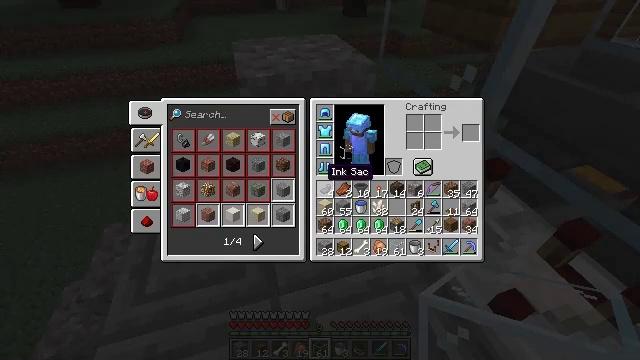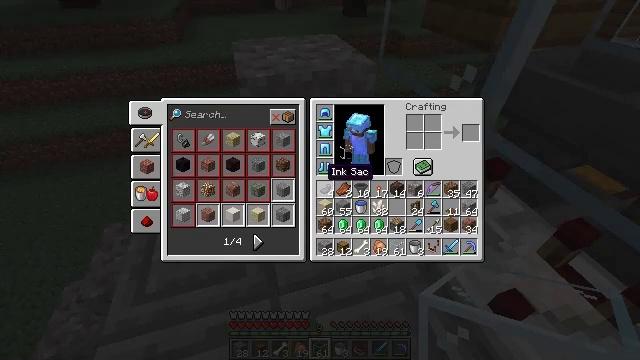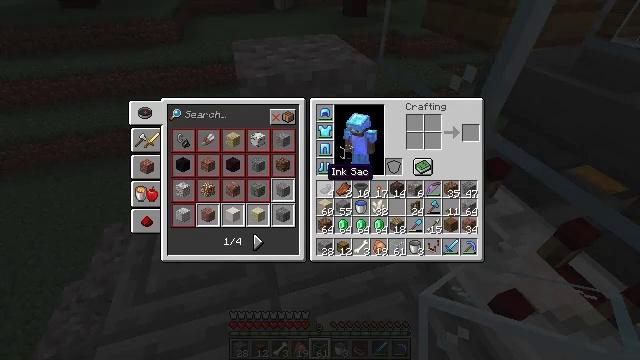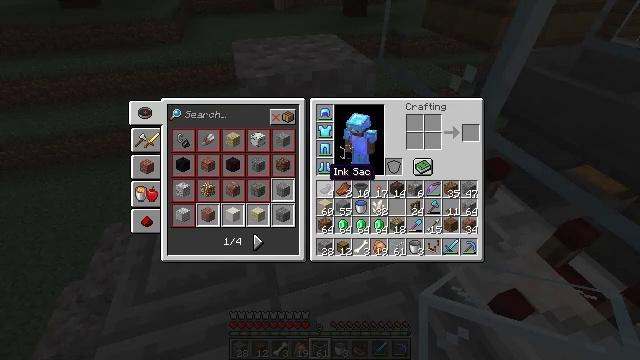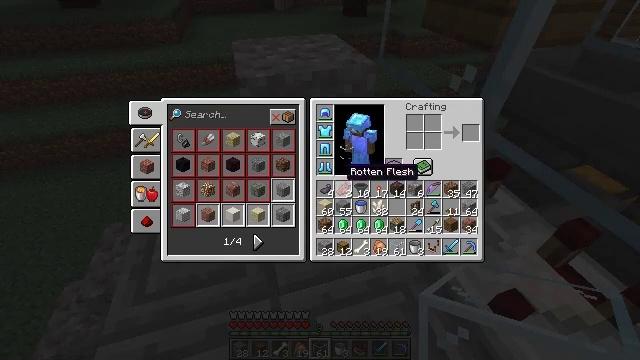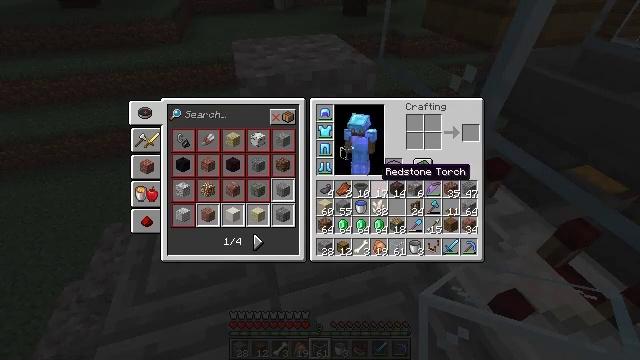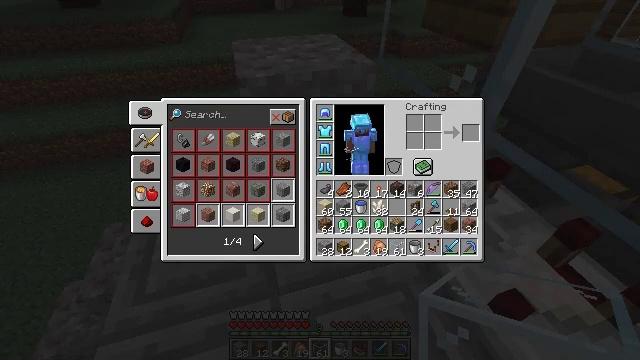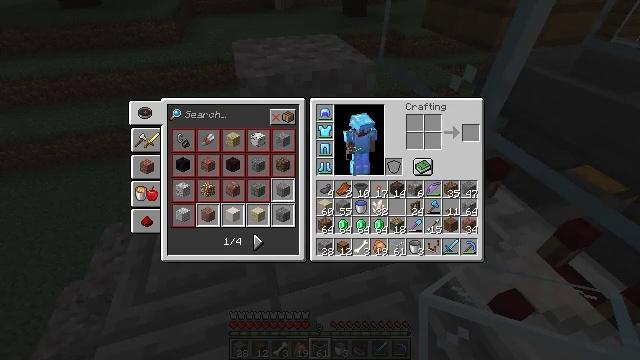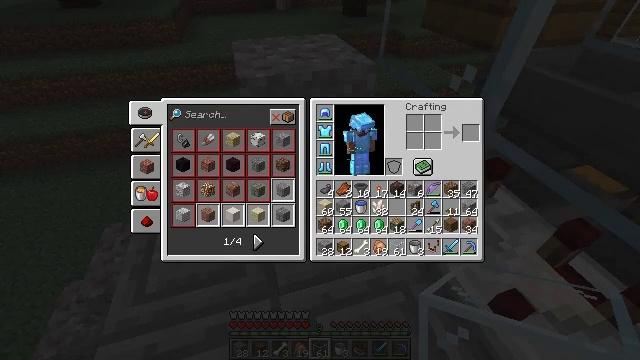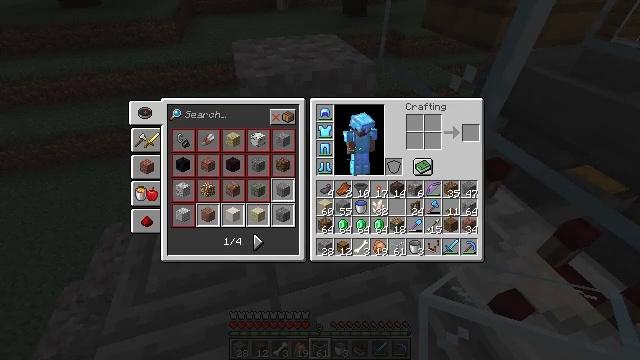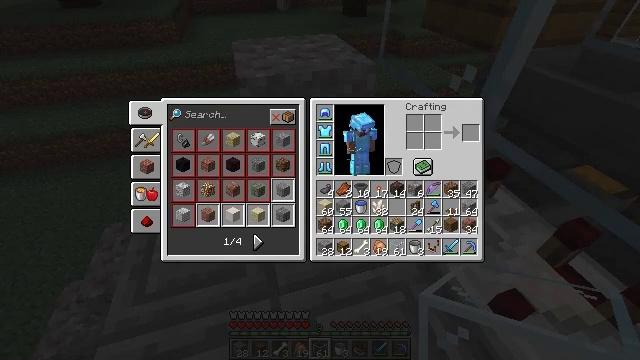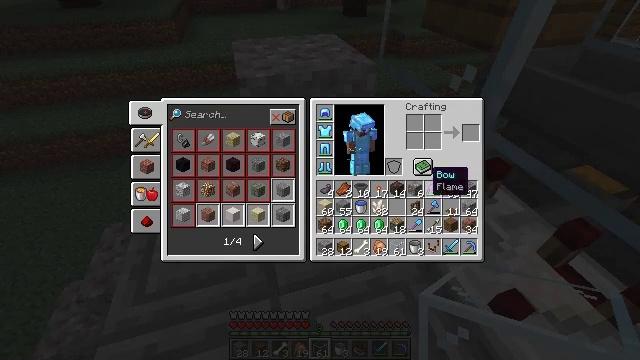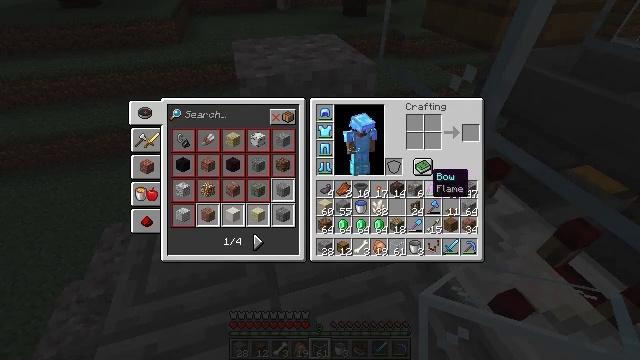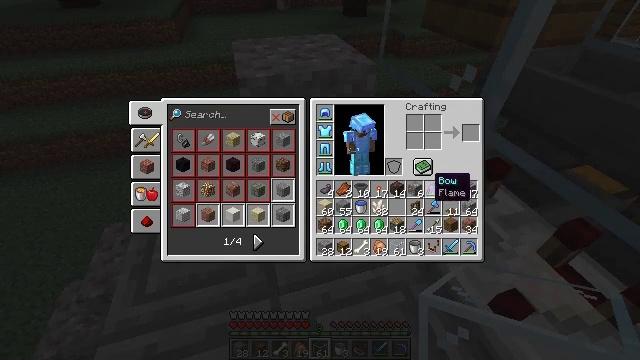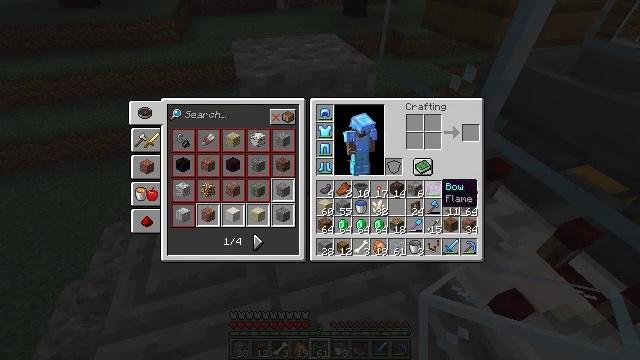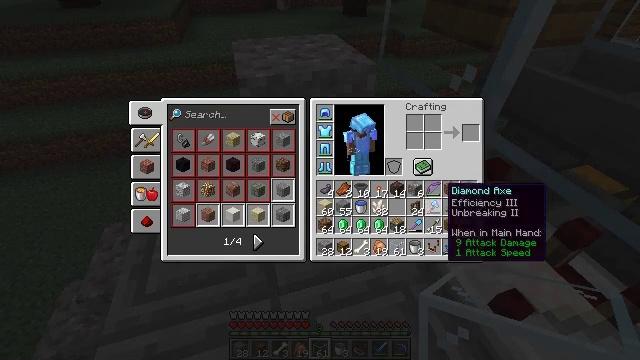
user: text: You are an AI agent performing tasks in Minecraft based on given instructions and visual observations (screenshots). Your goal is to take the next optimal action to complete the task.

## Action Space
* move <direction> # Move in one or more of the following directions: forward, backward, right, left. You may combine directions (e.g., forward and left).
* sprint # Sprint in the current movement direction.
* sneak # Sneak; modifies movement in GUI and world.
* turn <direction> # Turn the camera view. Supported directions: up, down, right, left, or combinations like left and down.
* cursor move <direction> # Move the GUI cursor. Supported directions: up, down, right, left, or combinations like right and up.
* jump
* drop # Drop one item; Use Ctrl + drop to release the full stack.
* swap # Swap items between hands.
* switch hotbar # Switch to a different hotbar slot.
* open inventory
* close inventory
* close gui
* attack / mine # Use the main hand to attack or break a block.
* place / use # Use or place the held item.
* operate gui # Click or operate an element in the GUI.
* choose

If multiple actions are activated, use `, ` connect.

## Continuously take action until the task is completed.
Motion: motion action
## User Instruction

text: Gather gravel by digging.
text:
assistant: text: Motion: no_op
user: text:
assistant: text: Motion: no_op
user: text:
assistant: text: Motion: no_op
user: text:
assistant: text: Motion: cursor move right
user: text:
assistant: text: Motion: cursor move right
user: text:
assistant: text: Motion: cursor move right
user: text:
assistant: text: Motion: cursor move right
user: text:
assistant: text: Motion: no_op
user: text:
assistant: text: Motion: no_op
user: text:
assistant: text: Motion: no_op
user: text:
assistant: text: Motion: cursor move down
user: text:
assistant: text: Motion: no_op
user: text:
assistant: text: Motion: no_op
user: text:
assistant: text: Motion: no_op
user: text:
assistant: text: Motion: no_op
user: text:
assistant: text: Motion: no_op
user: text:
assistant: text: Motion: no_op
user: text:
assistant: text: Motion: no_op
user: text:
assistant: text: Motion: no_op
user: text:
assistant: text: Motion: no_op
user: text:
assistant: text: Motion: no_op
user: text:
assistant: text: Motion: no_op
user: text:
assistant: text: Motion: no_op
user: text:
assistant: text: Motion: cursor move left
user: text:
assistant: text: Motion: no_op
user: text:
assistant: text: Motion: no_op
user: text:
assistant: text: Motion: no_op
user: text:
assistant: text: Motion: no_op
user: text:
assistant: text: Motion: no_op
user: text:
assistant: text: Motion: no_op